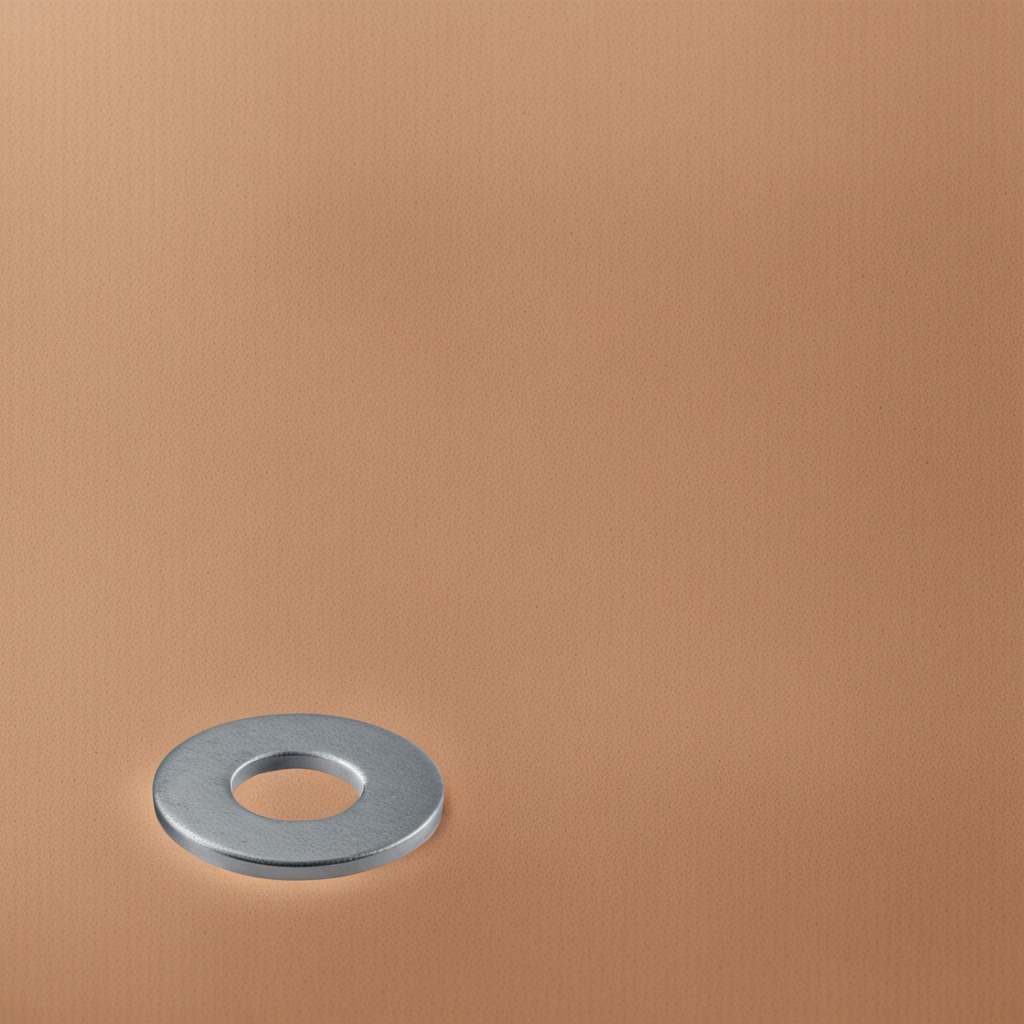
A flat metal washer is lying on a clean dry cardboard box surface in an outdoor workshop during daytime bright natural light soft shadows slightly creased but